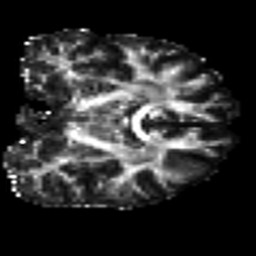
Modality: FA
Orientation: coronal
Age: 21
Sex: female
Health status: healthy
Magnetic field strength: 3 T
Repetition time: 9 s
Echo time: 0.093 s